Interaction volume radius: 10 \u00c5
Interaction volume height: 15 \u00c5
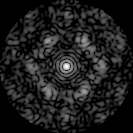
Disorder parameter: 0.6948